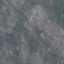
Land use / land cover class: HerbaceousVegetation